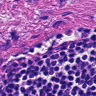
Metastatic tissue present: yes